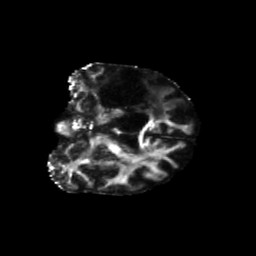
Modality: FA
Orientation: coronal
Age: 56
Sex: male
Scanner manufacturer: siemens
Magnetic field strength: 3 T
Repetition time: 5.25 s
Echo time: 0.08 s